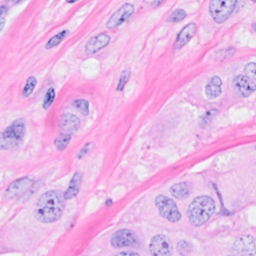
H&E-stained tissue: Breast